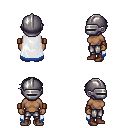
a pixel art fantasy rpg character, female body template, human, dark skin, white trimmed cape, metal pants, gray short bangs hairstyle, metal helm, leather bracers, brown shoes, four views (front, back, left, right), 2x2 character sprite sheet, small pixel art, hard edges, no anti-aliasing